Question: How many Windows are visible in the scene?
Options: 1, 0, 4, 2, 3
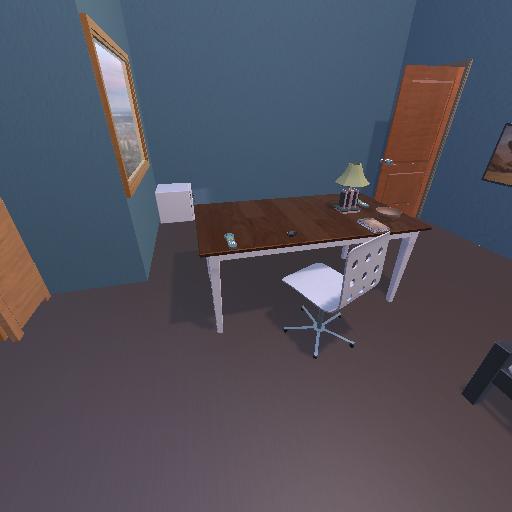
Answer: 1